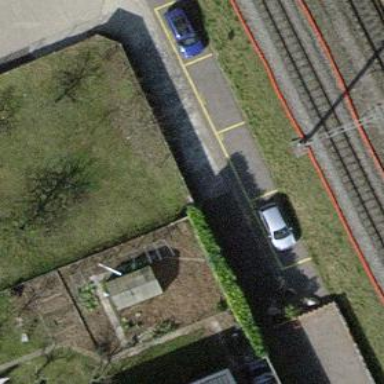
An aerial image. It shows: Parking lane.